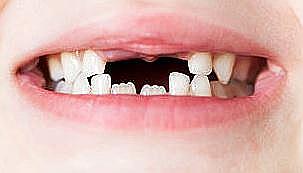
Condition: hypodontia